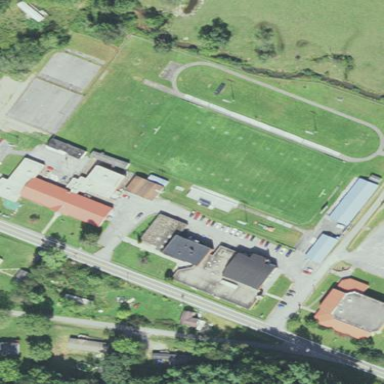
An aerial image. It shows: American football pitch for leisure and sport activities.